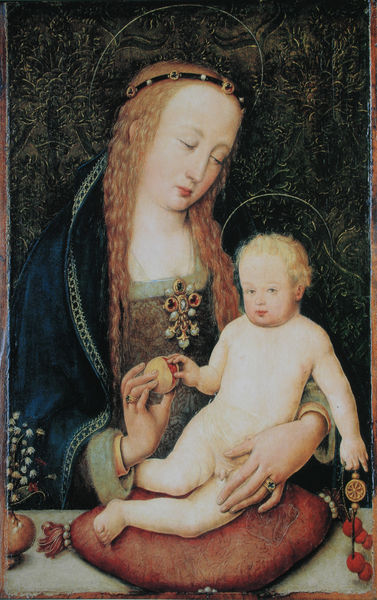
Titel: Madonna
Künstler: Hans d.Ä. Holbein
Standort: Wien
Institution: Kunsthistorisches Museum
Schlagwörter: blau, gemälde, hand, nackt, blumen, frau, rot, haare, mantel, kind, brosche, gotik, locken, perlen, renaissance, vase, kissen, uhr, ring, heiligenschein, jesus, manierismus, mittelalter, reif, granatapfel, maiglöckchen, maria, madonna, ikone